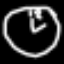
Label: clock